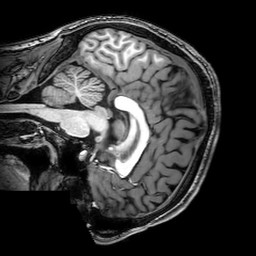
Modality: T1w
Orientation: sagittal
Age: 21
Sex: male
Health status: healthy
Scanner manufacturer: philips
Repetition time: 0.008151 s
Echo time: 0.00375 s